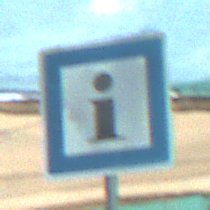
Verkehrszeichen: Informationsstelle
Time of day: MorningAfternoon
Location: Roofed (Special)
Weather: PartlyCloudy
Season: NotSpecified
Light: Natural